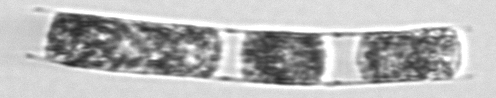
Label: Hemiaulus